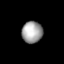
Tissue: lung
Cell type: Endothelial cells
Senescence score: 0.6582
Nuclear area (px): 442
Mean DAPI intensity: 160.213